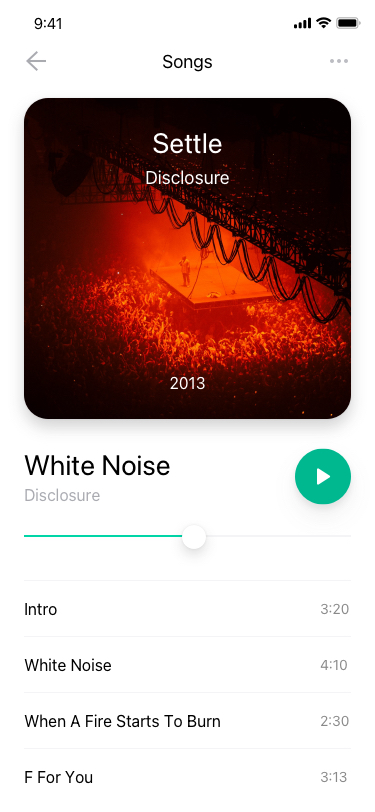
Text in this UI design:
White Noise
Settle
Disclosure
2013
Songs
Disclosure
Intro
White Noise
3:20
4:10
When A Fire Starts To Burn
2:30
F For You
3:13